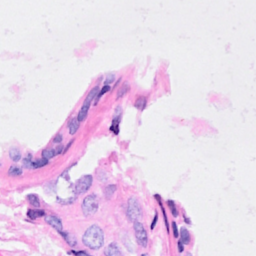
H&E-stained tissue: Breast